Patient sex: M
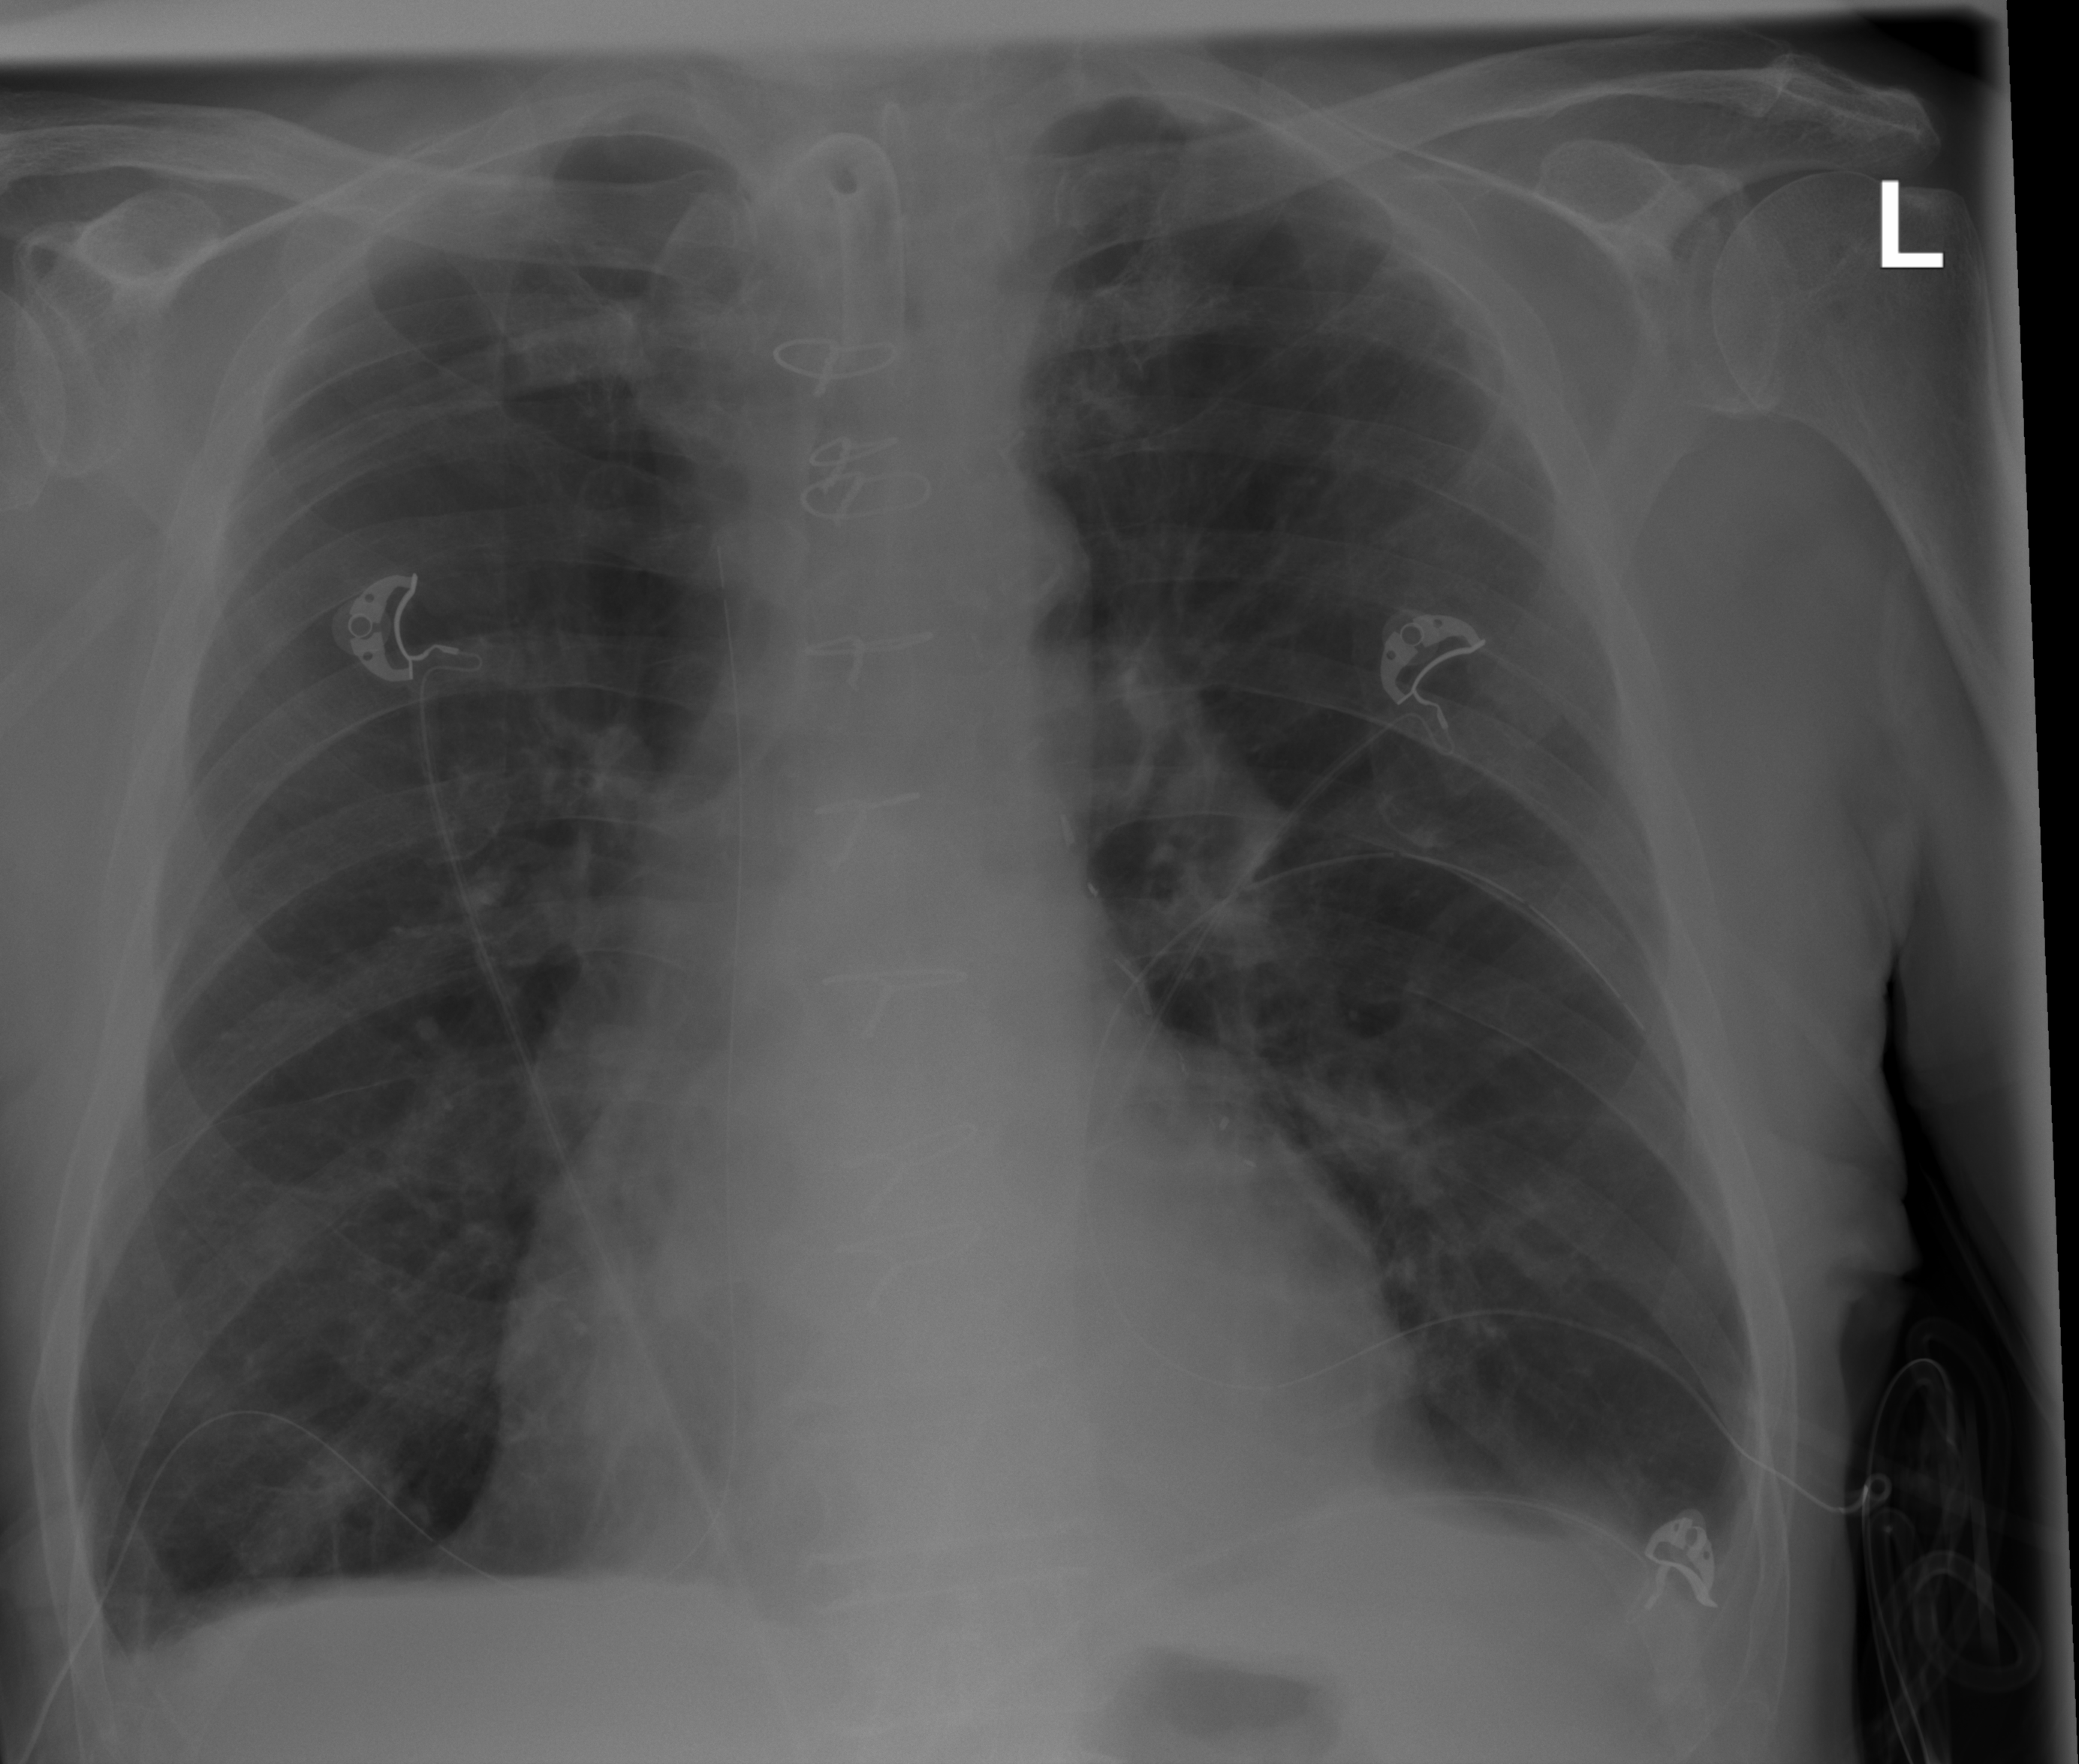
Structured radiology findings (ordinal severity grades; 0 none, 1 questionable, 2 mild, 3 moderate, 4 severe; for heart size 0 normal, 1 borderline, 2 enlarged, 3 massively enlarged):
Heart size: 0
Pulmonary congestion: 0
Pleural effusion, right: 2
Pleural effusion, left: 2
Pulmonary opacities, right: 0
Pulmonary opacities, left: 0
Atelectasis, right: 2
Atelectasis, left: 2